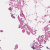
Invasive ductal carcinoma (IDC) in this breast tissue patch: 0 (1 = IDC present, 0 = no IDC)